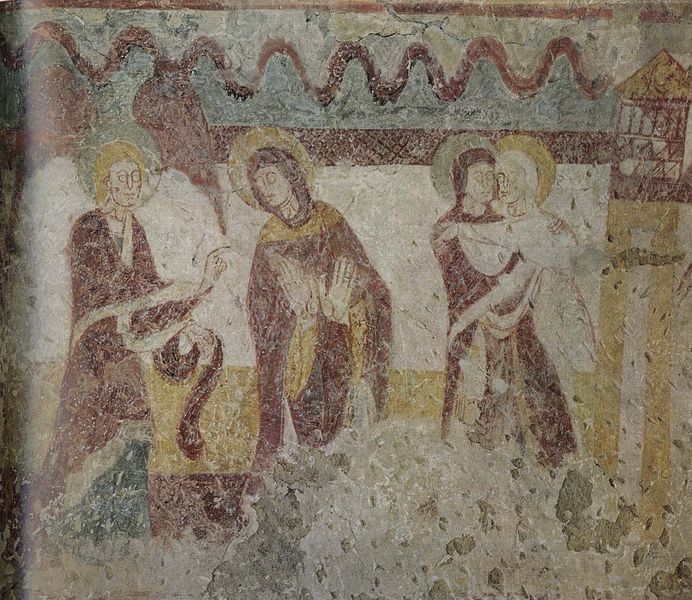
Titel: Saint-Nicolas in Tavant
Standort: Tavant, Saint-Nicolas (EU - F)
Schlagwörter: blau, flügel, hand, umhang, vogel, wasser, weiß, frauen, gelb, grün, menschen, ocker, braun, finger, frau, männer, szene, gebäude, haus, rot, schleier, malerei, alt, wand, augen, bibel, blass, gesicht, stein, hände, gewand, gewänder, personen, welle, wellen, umarmung, farbe, wandgemälde, wandmalerei, zeigen, umarmen, vier, burg, linie, heiligenschein, putz, nimbus, mittelalter, zerstört, geistliche, mönche, heilige, fresko, heilig, maria, fresco, freske, beschädigt, nimben, verblasst, kontrastarm, melerei, fresks